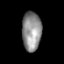
Tissue: prostate
Cell type: T cells
Senescence score: 0.3552
Nuclear area (px): 735
Mean DAPI intensity: 143.156